高三 · 组合几何学
23. 如图, 已知直线 $\mathrm{FD}$ 和 $\triangle \mathrm{ABC}$ 的 $\mathrm{BC}$ 边交于点 $\mathrm{D}$, 与 $\mathrm{AC}$ 边交于点 $\mathrm{E}$, 与 $\mathrm{BA}$ 的延长线交于点 $\mathrm{F}$, 且 $\mathrm{BD}=\mathrm{DC}$, 求证: $\mathrm{AE} \cdot \mathrm{FB}=\mathrm{EC} \cdot \mathrm{FA}$.

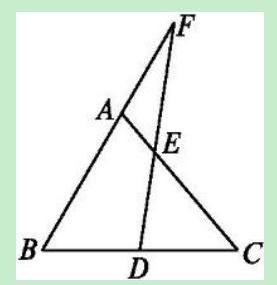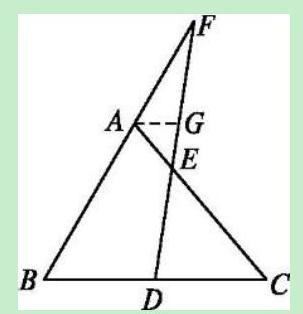
答案: 证明：过点 $A$ 作 $A G / / B C$, 交 DF 于点 $G$,如图.

$\because \mathrm{AG} / / \mathrm{BD}, \therefore \frac{\mathrm{FA}}{\mathrm{FB}}=\frac{\mathrm{AG}}{\mathrm{BD}}$

又 $\because \mathrm{BD}=\mathrm{DC}, \therefore \frac{\mathrm{FA}}{\mathrm{FB}}=\frac{\mathrm{AG}}{\mathrm{DC}}$
$\because \mathrm{AG} / / \mathrm{DC}, \therefore \frac{\mathrm{AG}}{\mathrm{DC}}=\frac{\mathrm{AE}}{\mathrm{EC}}$

$\therefore \frac{\mathrm{AE}}{\mathrm{EC}}=\frac{\mathrm{FA}}{\mathrm{FB}}$, 即 $\mathrm{AE} \cdot \mathrm{FB}=\mathrm{EC} \cdot \mathrm{FA}$.
解析: : 分析: 本题主要考查了平行线分线段成比例定理, 解决问题的关键证 $\frac{\mathrm{AE}}{\mathrm{EC}}=\frac{\mathrm{FA}}{\mathrm{FB}}$ 即可.由于 $\frac{\mathrm{AE}}{\mathrm{EC}}$ 与 $\frac{\mathrm{FA}}{\mathrm{FB}}$ 没有直接关系, 必须寻找过渡比将它们联系起来, 因此考虑添加平行线构造过渡比.